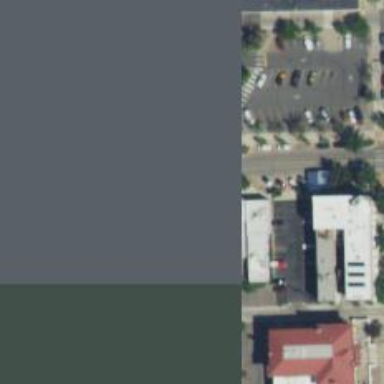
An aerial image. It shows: Parking space.